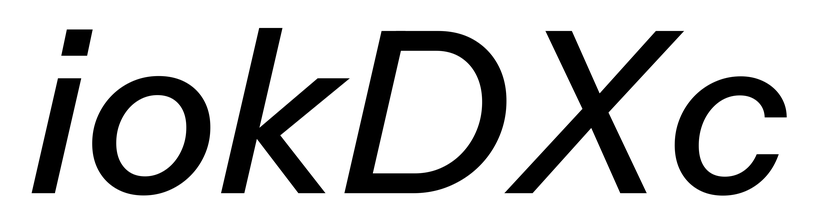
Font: InstrumentSans-Italic_Medium_Italic